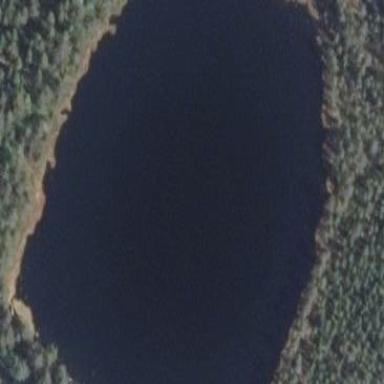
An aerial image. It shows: Serene lake surrounded by nature.